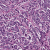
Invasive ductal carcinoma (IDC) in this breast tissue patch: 1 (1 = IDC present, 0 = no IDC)